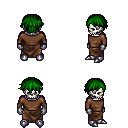
a pixel art fantasy rpg character, male body template, skeleton, brown long-sleeve shirt, robe skirt, green short bangs hairstyle, metal gloves, metal boots, four views (front, back, left, right), 2x2 character sprite sheet, small pixel art, hard edges, no anti-aliasing